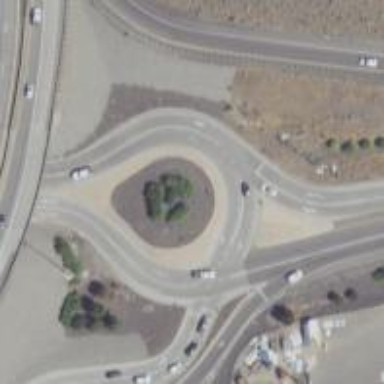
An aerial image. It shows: Roundabout on trunk highway.